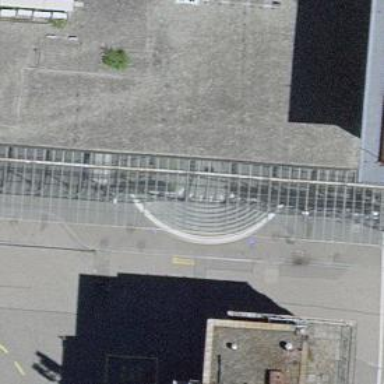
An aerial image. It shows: Flat glass roof.